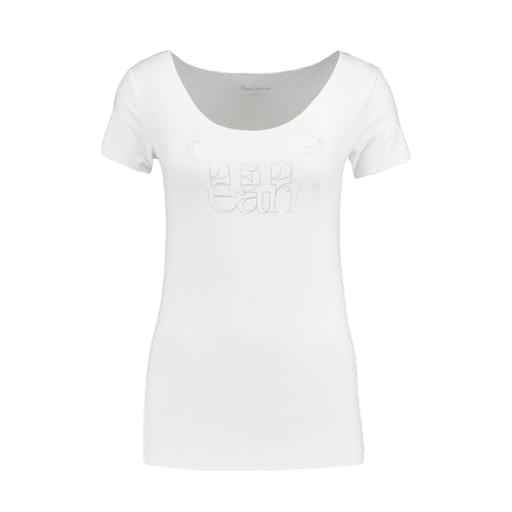
t-shirt twist graphic, silver printed white t-shirt, accent t-shirt, white background